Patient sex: F
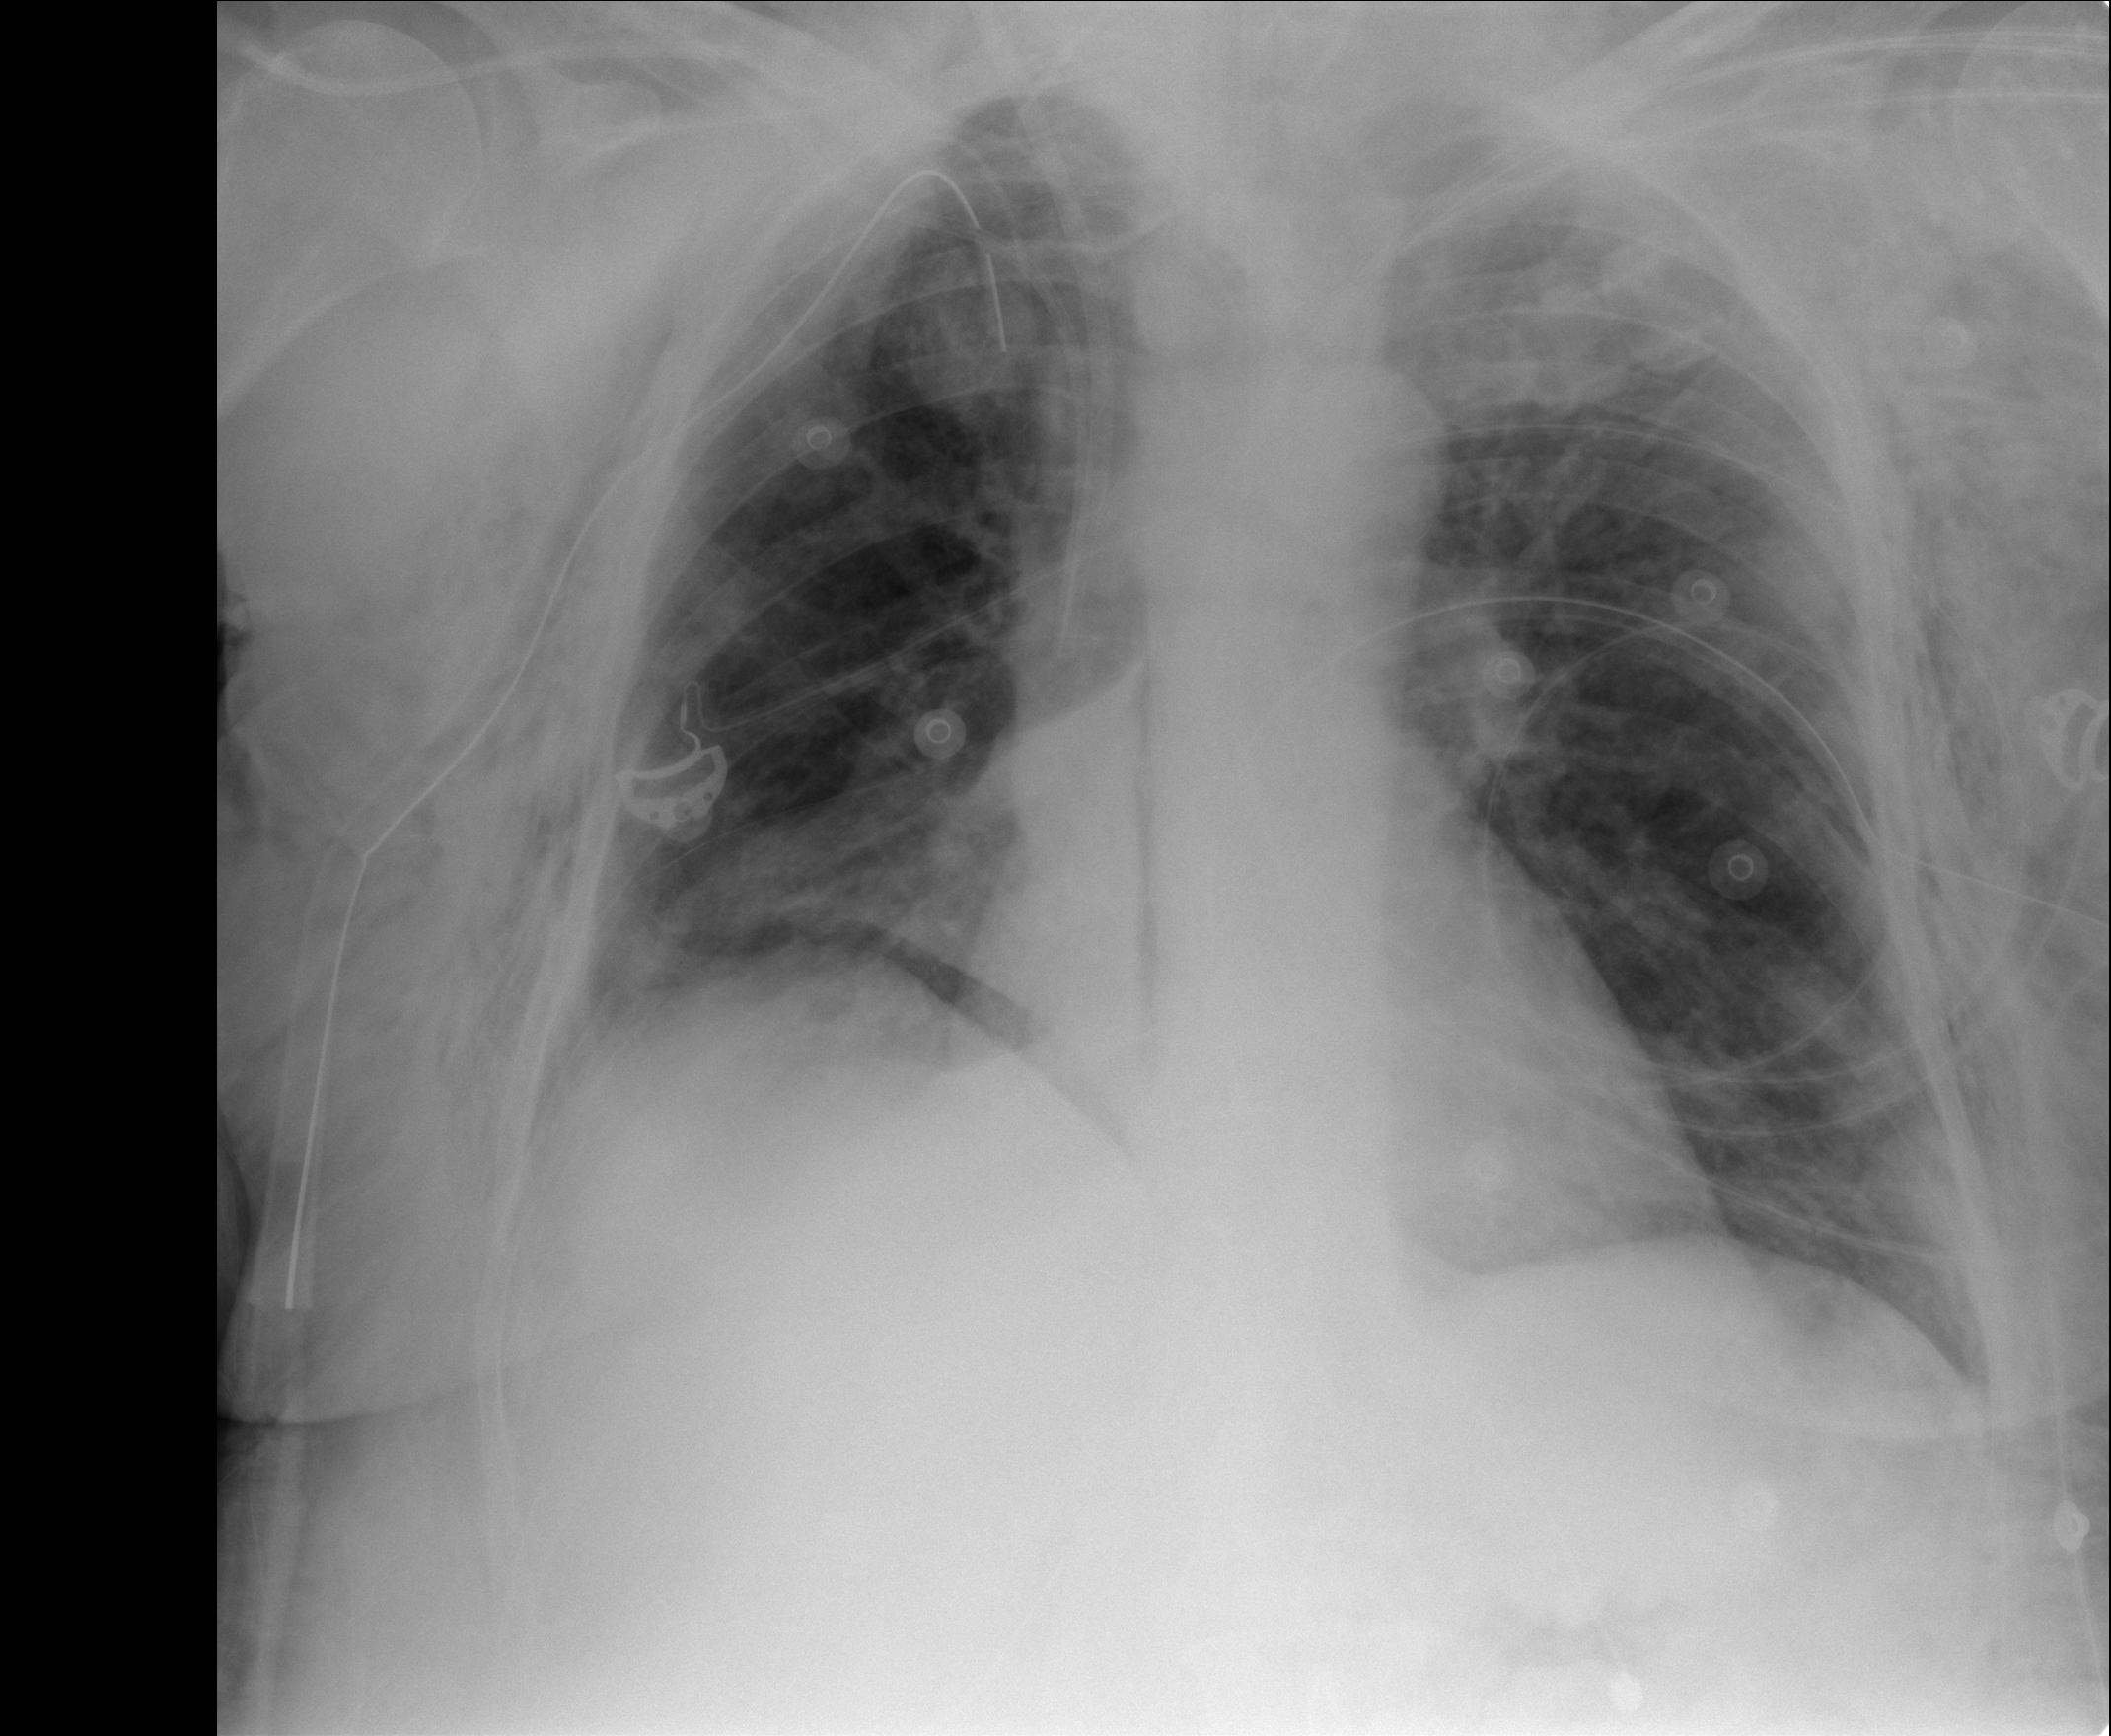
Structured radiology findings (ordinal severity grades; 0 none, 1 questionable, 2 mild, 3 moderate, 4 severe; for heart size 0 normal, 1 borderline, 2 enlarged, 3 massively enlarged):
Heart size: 0
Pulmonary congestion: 1
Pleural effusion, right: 2
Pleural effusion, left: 0
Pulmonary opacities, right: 0
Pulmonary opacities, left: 0
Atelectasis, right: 2
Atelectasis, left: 1